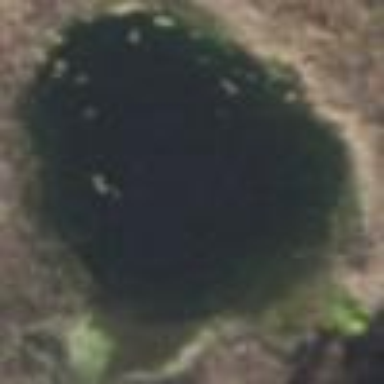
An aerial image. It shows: Pond with natural water.